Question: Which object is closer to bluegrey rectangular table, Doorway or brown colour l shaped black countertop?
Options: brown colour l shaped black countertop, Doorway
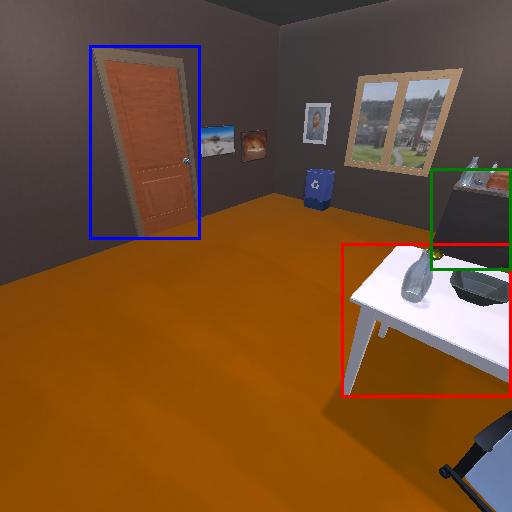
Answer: brown colour l shaped black countertop